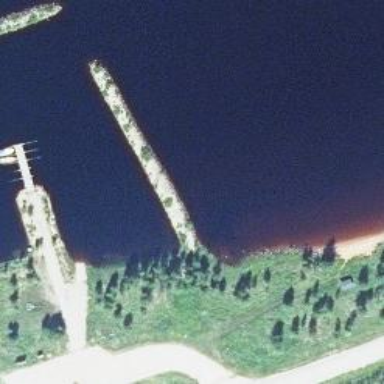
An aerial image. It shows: Breakwater structure.